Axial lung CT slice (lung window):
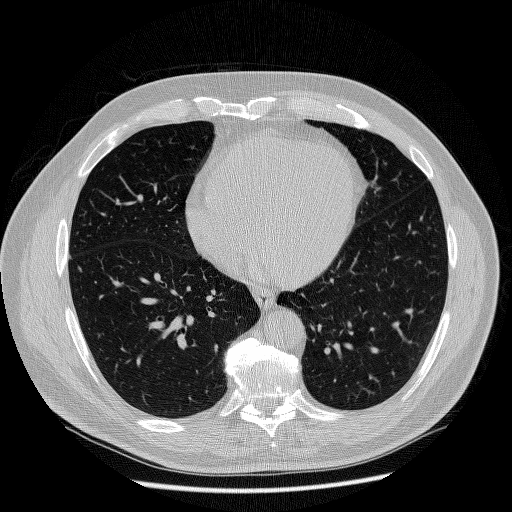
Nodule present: no